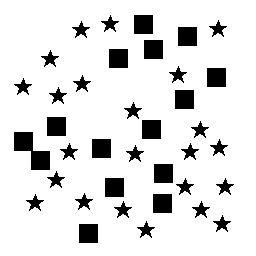
Squares: 15
Triangles: 0
Stars: 23
Total shapes: 38